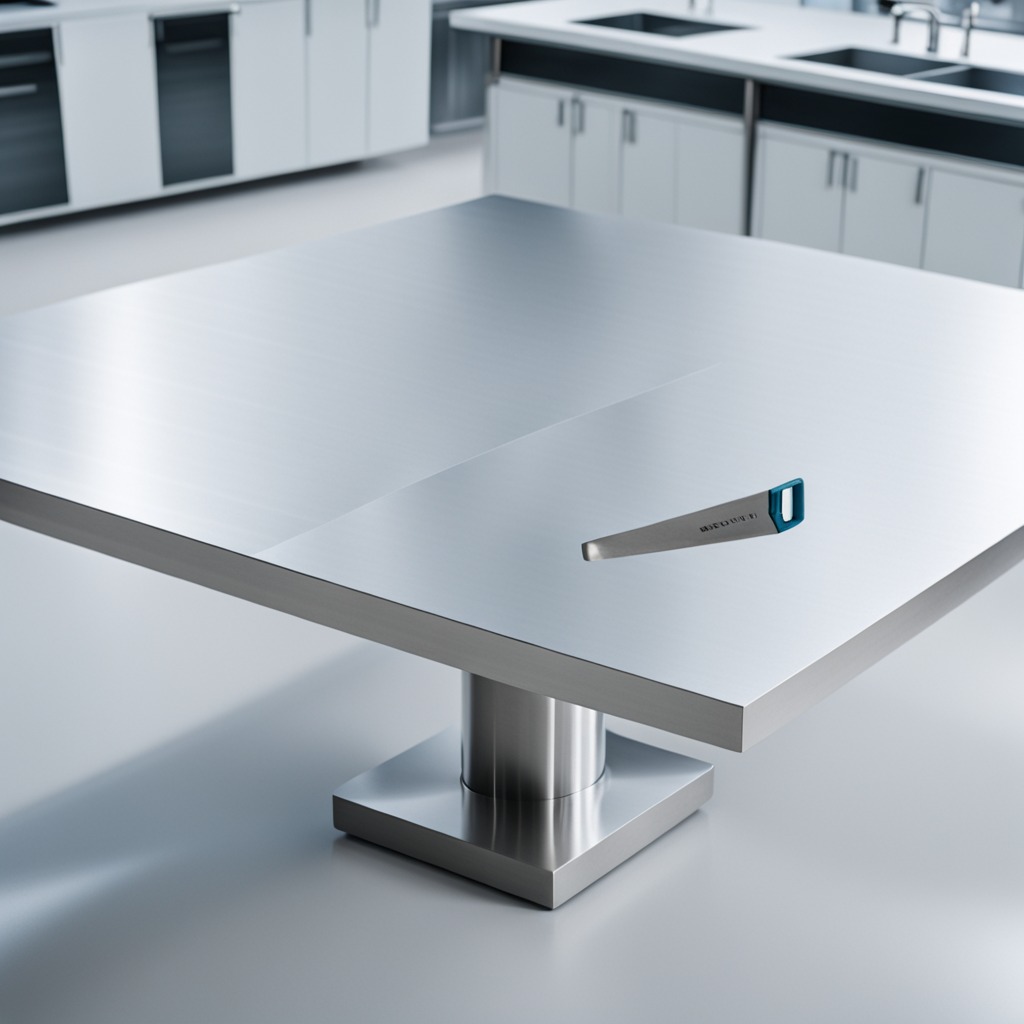
A metal saw is lying on the stainless steel table in the high-end prototyping lab.